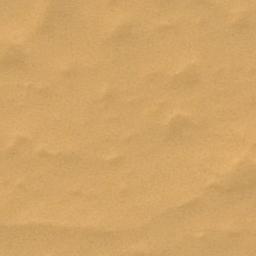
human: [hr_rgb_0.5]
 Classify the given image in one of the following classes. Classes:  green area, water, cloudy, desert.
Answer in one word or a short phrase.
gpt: desert